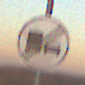
Verkehrszeichen: EndeUeberholverbotKraftfahrzeuge
Umgebung: Outdoor, Nature
Tageszeit: SunriseSunset
Wetter: Clear
Licht: Natural
Jahreszeit: NotSpecified
Kontrast: HighContrast